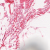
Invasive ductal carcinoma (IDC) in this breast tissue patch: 0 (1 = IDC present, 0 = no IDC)